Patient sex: M
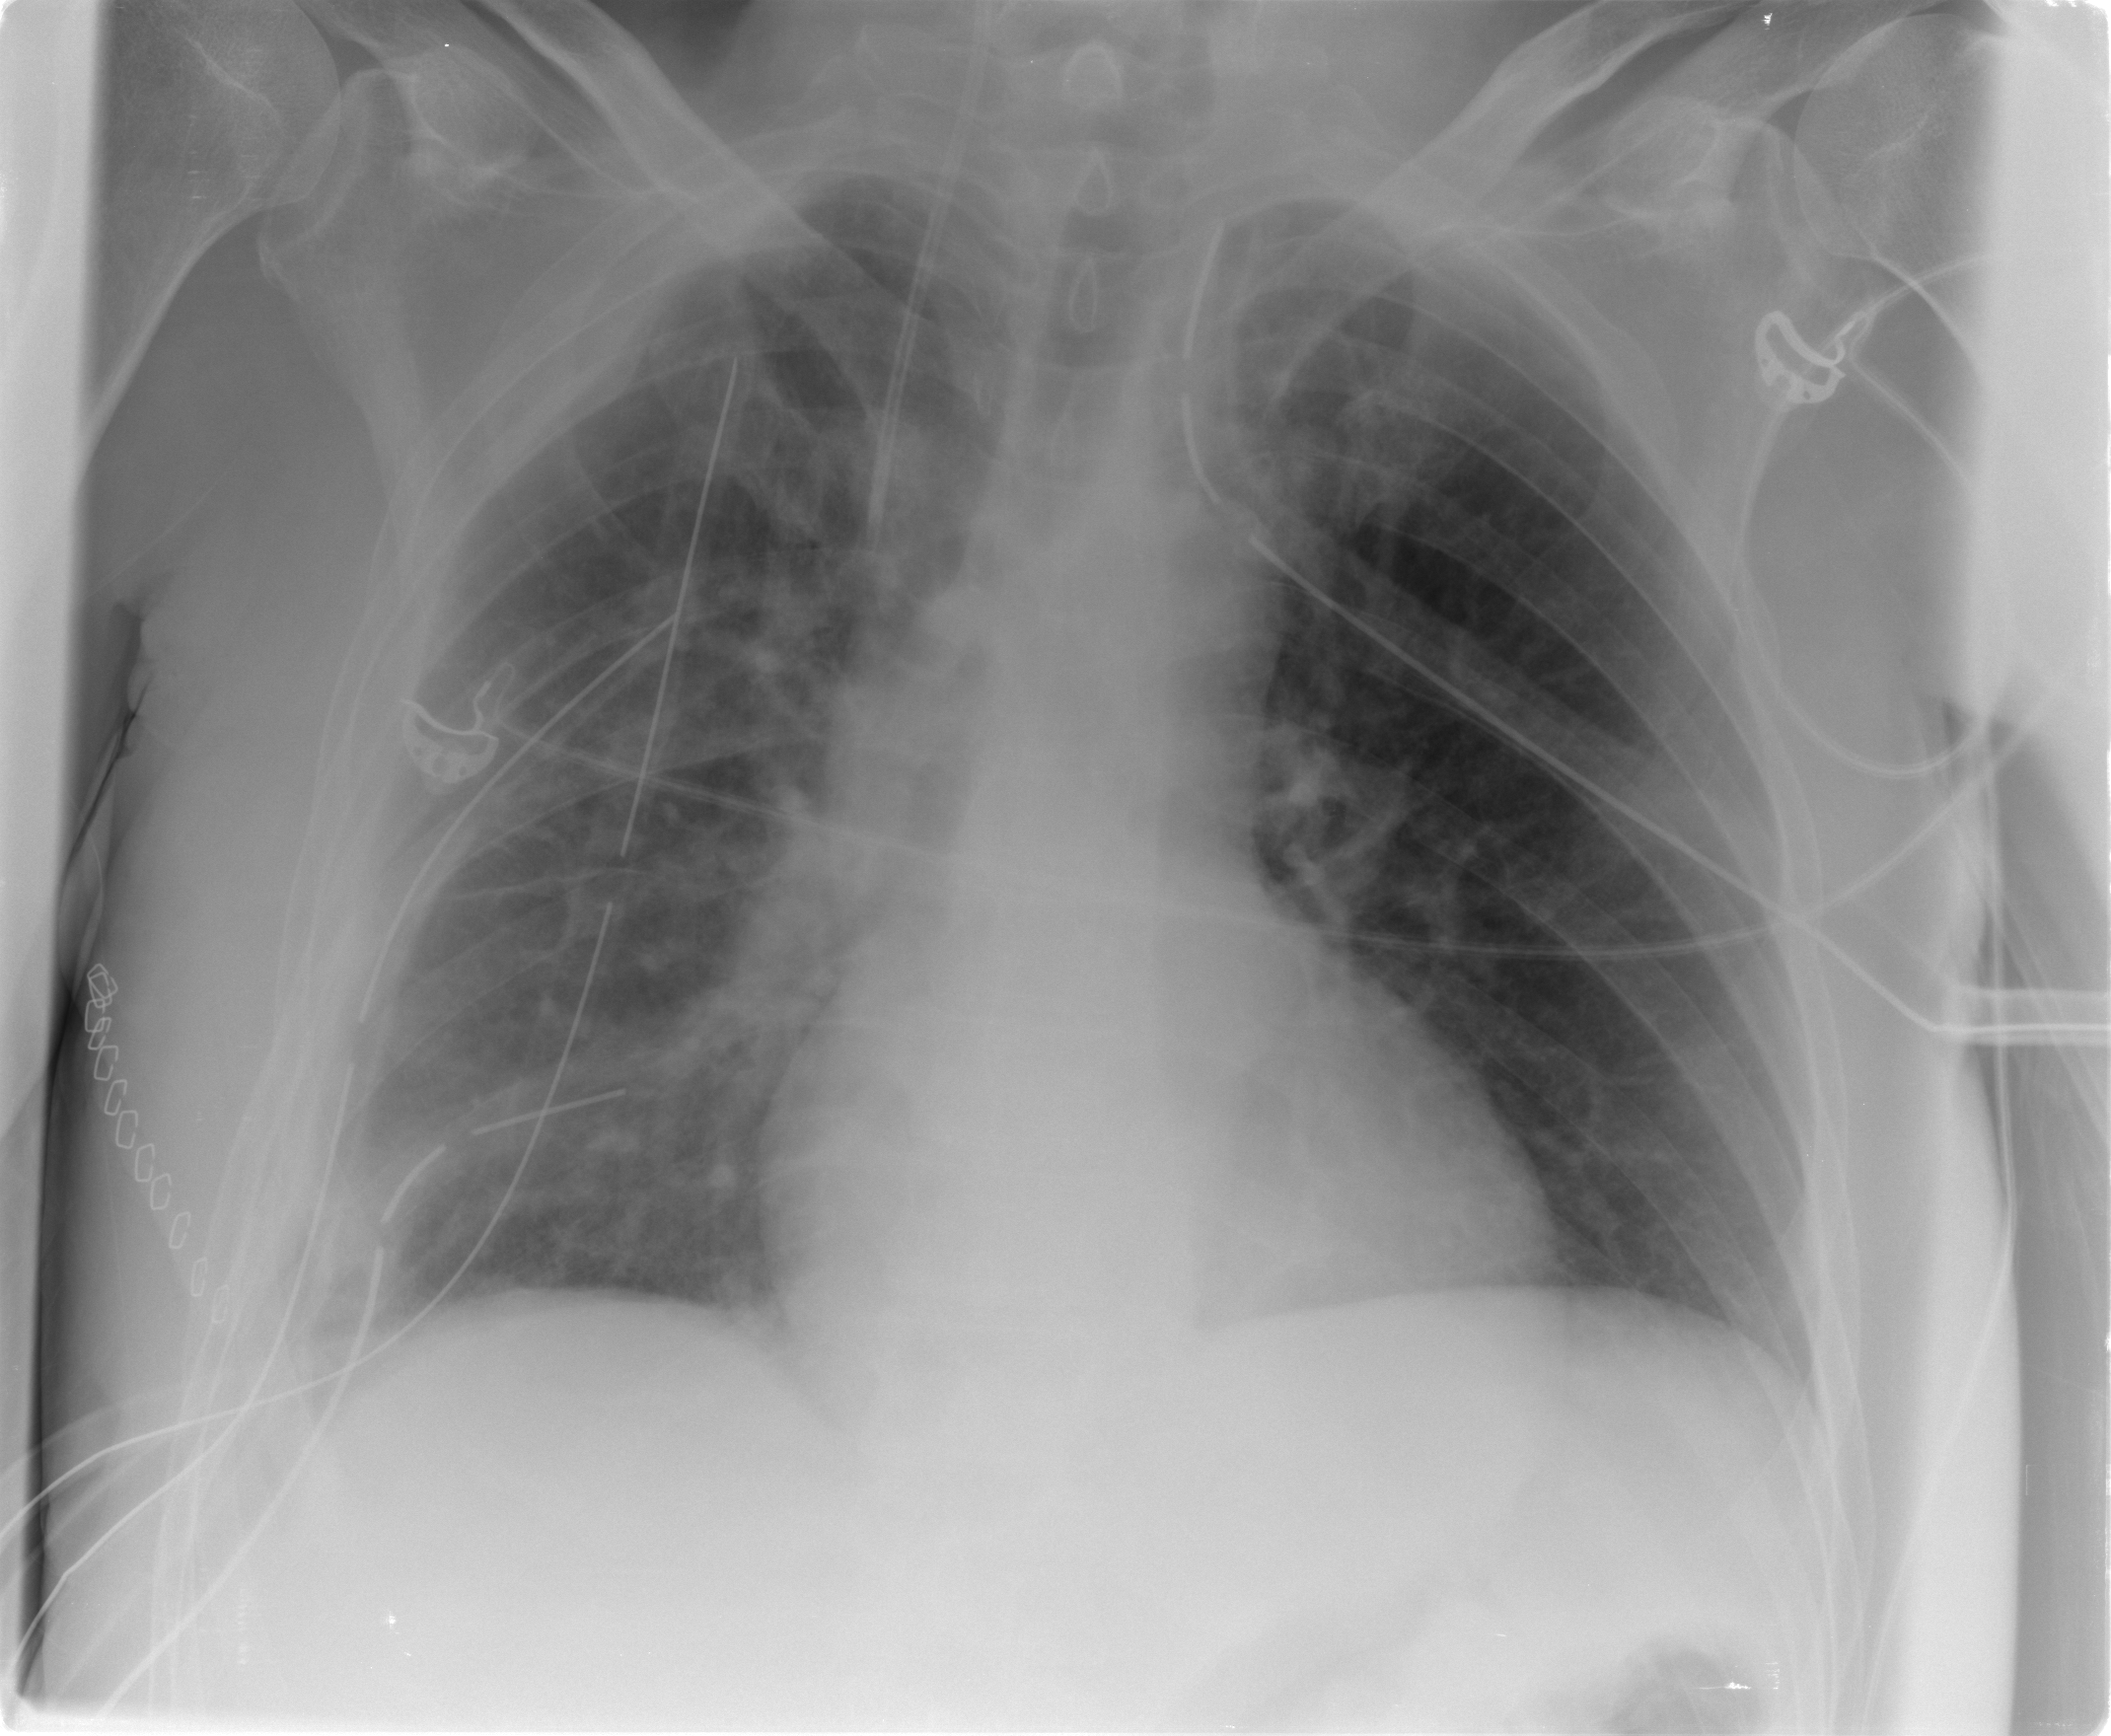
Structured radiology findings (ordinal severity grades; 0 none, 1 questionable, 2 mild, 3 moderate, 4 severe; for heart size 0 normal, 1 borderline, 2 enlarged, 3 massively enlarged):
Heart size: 1
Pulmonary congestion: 2
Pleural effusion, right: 2
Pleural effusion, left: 0
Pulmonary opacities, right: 2
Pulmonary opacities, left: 1
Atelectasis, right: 2
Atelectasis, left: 0